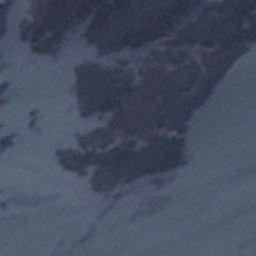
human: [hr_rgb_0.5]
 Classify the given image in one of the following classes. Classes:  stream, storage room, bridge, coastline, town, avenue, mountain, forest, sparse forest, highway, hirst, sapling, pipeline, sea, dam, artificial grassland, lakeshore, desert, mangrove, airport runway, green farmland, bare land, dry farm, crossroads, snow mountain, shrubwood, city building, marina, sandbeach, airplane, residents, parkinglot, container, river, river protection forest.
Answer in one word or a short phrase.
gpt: snow mountain